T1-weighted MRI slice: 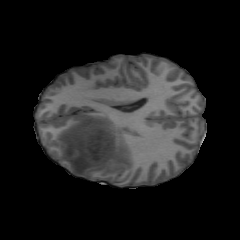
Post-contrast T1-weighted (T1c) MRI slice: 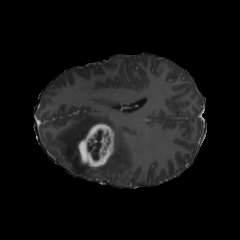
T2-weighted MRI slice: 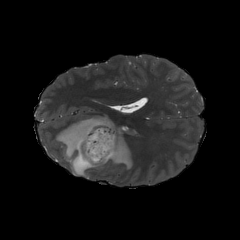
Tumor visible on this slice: yes